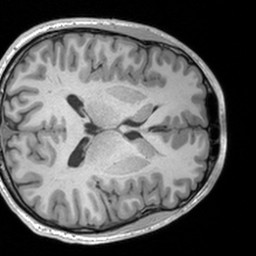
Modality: T1w
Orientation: axial
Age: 20
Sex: male
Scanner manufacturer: siemens
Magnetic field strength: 3 T
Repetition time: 1.9 s
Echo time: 0.00226 s